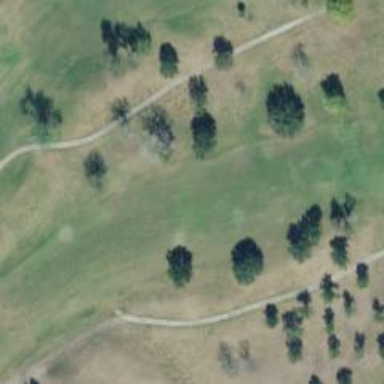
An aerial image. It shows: View of golf hole.